Field crop: tomato
Growth stage: 2
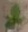
Species: solanum